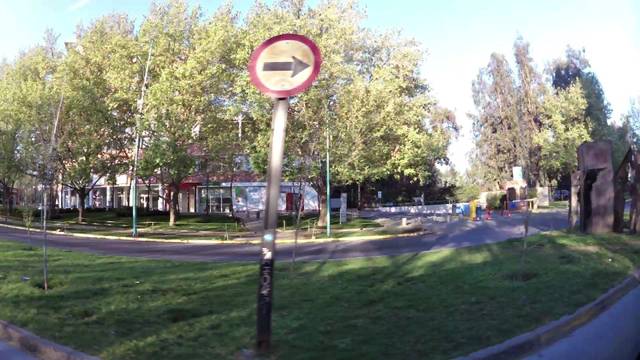
Region: Chile
Coordinates: -33.389, -70.619